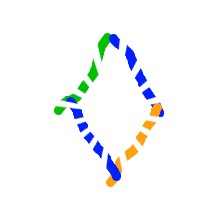
Shape: rhombus